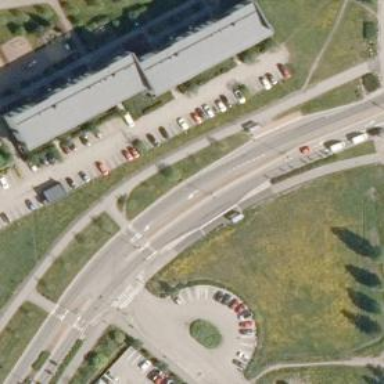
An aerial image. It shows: Asphalt cycleway.